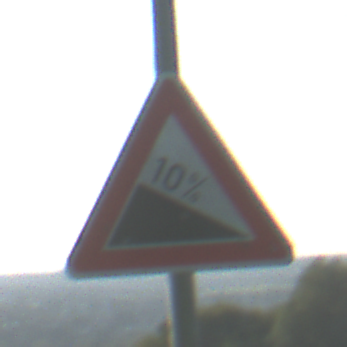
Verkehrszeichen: Gefaelle10
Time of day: MorningAfternoon
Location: Outdoor (Nature)
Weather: PartlyCloudy
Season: NotSpecified
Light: Natural